Field crop: tomato
Growth stage: 1
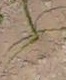
Species: cyperus